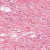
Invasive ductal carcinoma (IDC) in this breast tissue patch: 0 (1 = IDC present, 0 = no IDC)